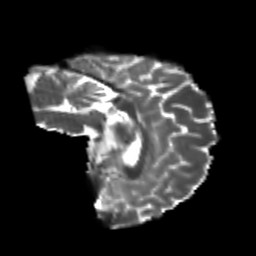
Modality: T2w
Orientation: sagittal
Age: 23
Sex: female
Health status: healthy
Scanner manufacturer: philips
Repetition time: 7.388 s
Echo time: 0.08599 s